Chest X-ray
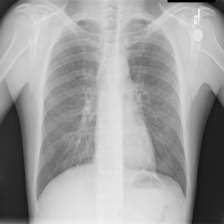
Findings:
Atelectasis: negative
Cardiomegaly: negative
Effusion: negative
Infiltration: negative
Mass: negative
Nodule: negative
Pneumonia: negative
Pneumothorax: negative
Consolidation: negative
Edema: negative
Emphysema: negative
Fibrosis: negative
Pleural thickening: negative
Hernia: negative